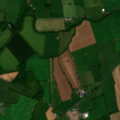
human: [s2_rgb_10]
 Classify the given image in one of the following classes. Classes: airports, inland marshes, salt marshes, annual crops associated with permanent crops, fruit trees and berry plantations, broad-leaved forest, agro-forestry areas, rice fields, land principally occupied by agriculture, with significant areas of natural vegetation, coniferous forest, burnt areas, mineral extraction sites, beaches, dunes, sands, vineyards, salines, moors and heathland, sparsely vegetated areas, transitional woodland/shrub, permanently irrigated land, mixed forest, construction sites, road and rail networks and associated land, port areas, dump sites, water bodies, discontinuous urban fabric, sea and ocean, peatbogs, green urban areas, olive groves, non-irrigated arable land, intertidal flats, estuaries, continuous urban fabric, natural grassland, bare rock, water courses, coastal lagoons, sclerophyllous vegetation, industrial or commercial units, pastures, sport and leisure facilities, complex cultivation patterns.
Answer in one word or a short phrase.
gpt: non-irrigated arable land, pastures